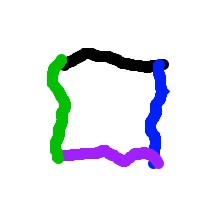
Shape: square